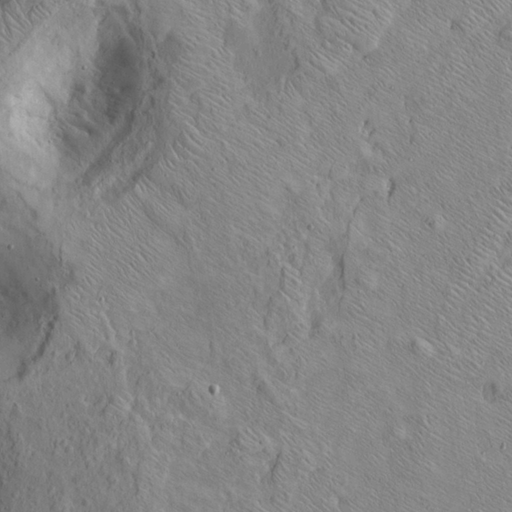
Objects detected: cone, cone, cone